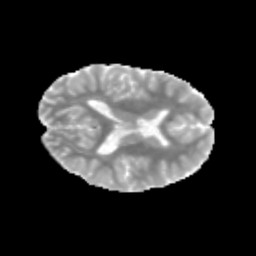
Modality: MD
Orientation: axial
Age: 11
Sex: male
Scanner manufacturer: siemens
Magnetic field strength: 3 T
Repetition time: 3.8 s
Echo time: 0.07 s